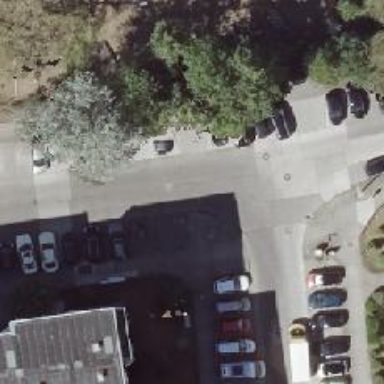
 with the left one surfaced with asphalt and the right one with concrete."